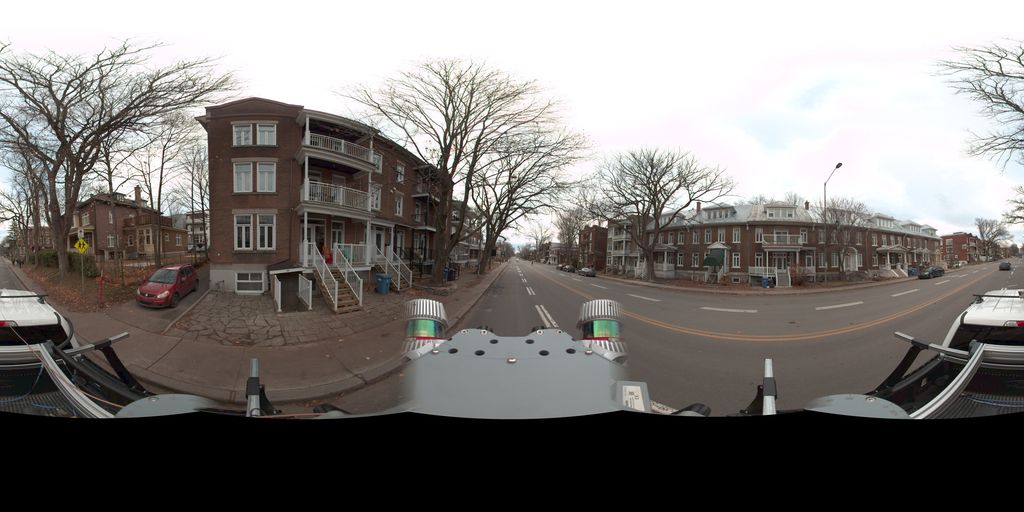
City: quebec_city